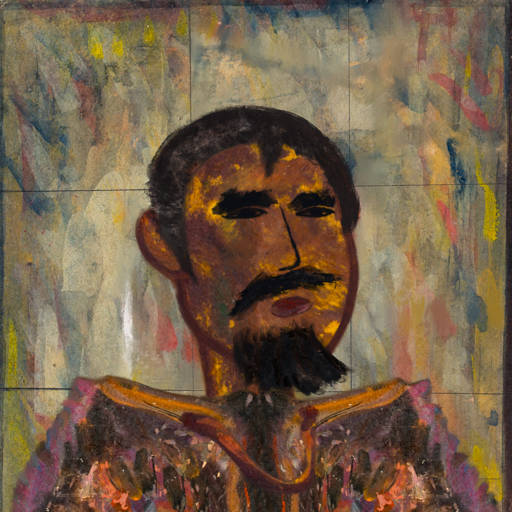
Background: GypsyMother, Head And Neck Side: Comrade, Face Side: Mosgoul, Bust: Gypsy_Queen, Hair Side: Roy_Bahadur, Head Accessory: Blank, Second Necklace: Comrade, Necklace: Blank, Baby: Blank